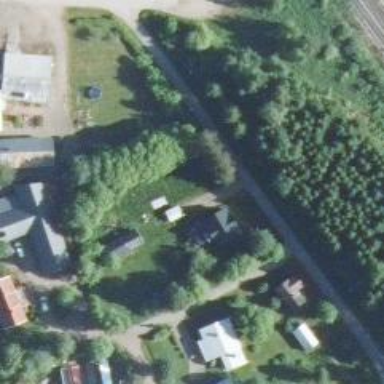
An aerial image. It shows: Driveway leading to service road.